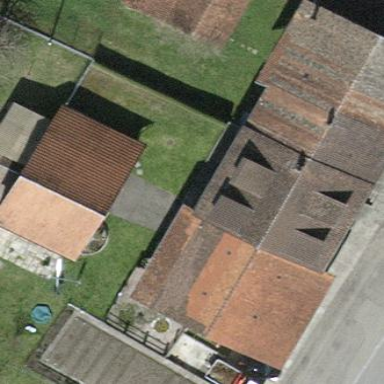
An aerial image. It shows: Gabled roof farm building.